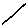
Label: fish